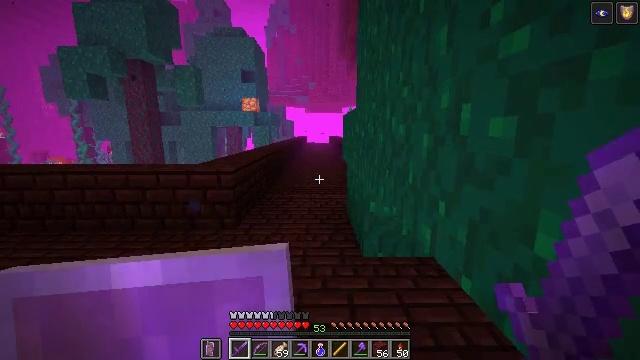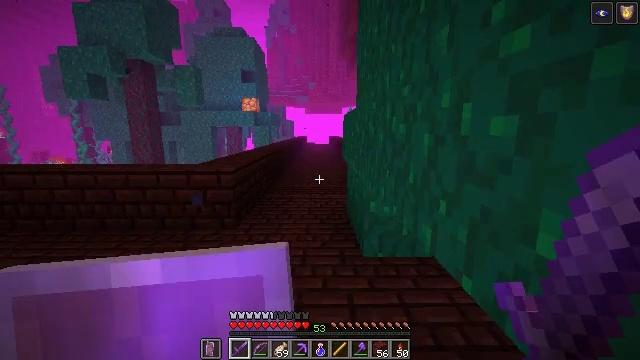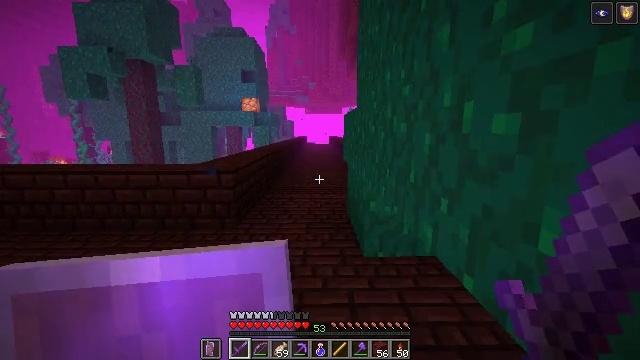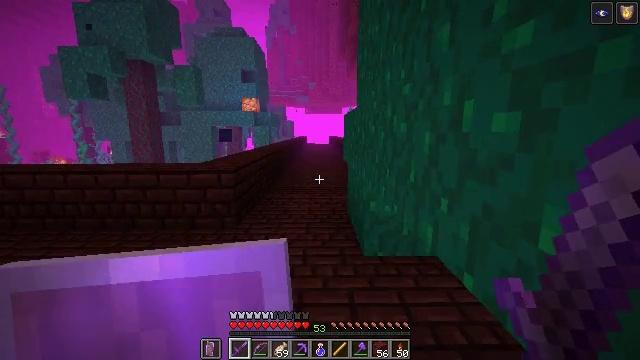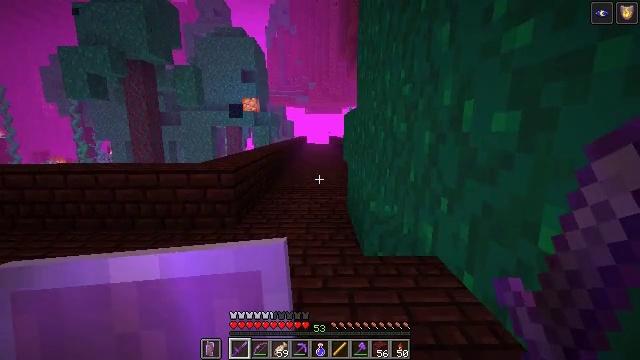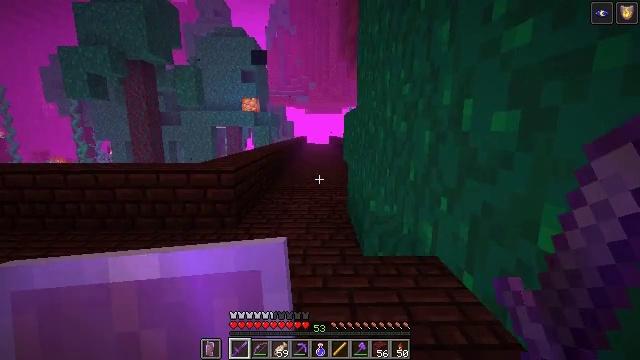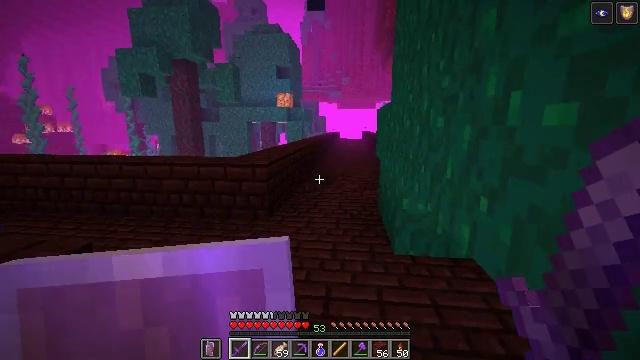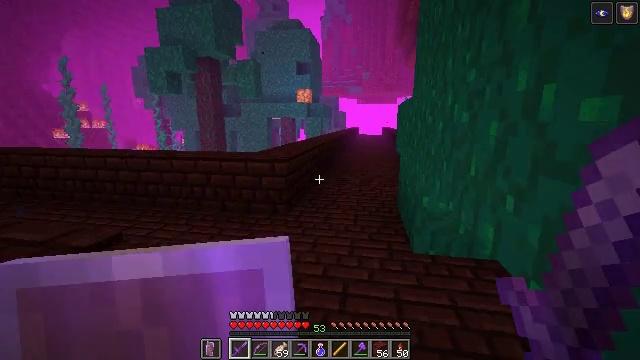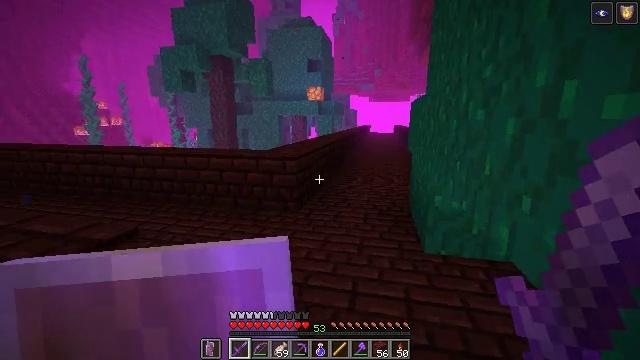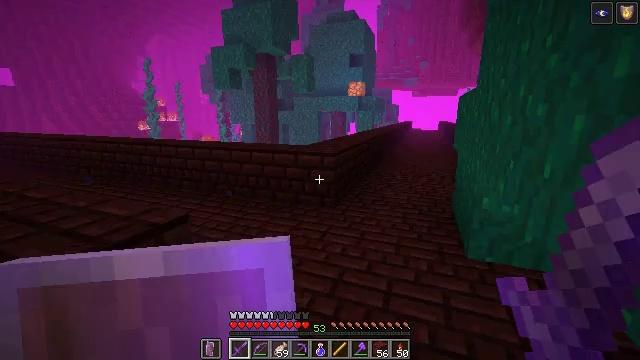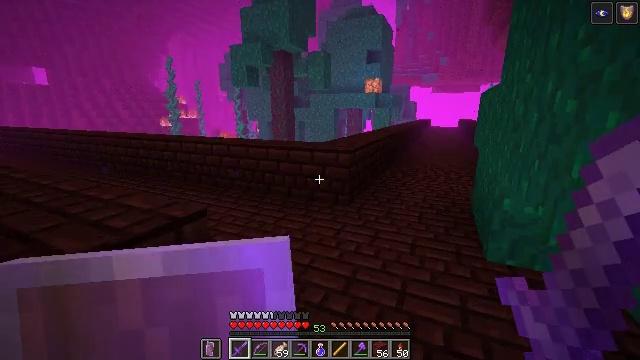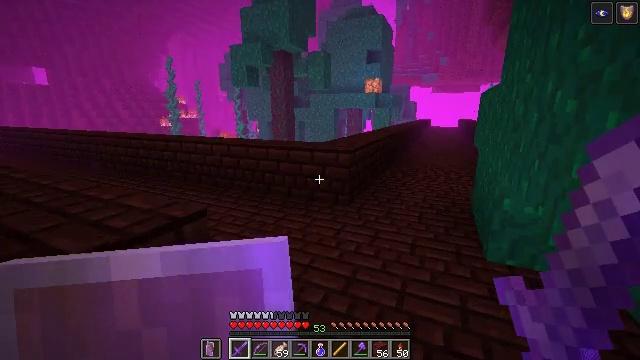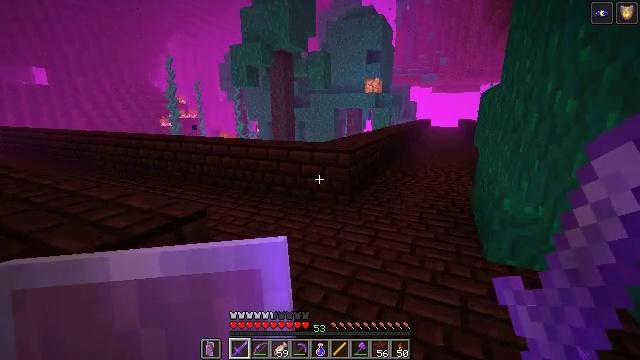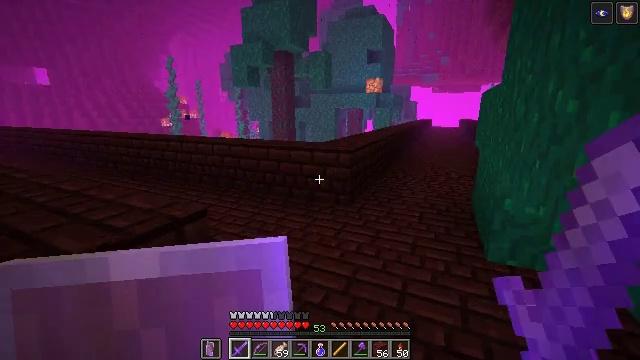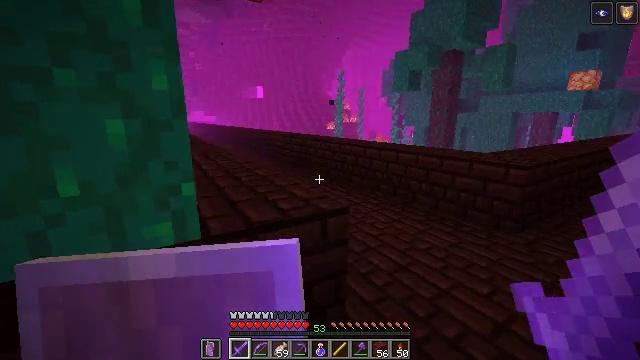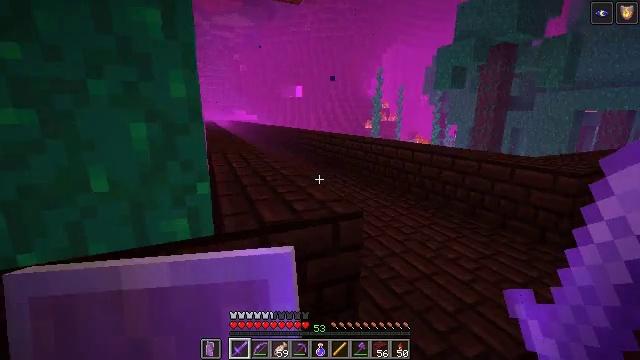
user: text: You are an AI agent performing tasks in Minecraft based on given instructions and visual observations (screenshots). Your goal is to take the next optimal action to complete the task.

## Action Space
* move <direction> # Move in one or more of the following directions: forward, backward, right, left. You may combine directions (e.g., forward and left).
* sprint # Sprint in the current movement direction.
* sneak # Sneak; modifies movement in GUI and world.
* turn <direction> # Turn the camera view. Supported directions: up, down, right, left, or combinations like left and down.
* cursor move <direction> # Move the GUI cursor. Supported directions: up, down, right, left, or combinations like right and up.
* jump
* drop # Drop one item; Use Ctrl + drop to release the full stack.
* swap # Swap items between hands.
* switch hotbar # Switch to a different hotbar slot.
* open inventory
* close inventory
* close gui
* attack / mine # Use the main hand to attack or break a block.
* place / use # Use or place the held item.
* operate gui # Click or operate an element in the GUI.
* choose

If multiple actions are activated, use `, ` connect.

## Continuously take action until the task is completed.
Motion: motion action
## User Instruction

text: Kill a magma cube.
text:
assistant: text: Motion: no_op
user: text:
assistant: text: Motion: no_op
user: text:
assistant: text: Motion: no_op
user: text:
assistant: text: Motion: no_op
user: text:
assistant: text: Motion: no_op
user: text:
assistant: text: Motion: turn left and down
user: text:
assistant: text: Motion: turn left
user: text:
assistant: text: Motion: turn left
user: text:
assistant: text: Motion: turn left
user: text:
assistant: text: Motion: turn left
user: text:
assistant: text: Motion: no_op
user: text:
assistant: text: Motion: no_op
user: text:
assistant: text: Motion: no_op
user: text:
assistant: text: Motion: move right, turn left and up
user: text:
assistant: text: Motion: move right, turn left
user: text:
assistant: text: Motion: move right, turn left
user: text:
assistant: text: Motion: move right, turn left
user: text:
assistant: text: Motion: move right, turn left
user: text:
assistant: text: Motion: move right
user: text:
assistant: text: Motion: no_op
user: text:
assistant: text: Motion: no_op
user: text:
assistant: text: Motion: no_op
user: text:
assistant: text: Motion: no_op
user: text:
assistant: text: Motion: no_op
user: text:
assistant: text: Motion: no_op
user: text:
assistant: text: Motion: no_op
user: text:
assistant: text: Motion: no_op
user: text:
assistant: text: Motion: no_op
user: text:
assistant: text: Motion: no_op
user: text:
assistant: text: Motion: no_op